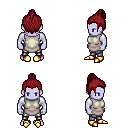
a pixel art fantasy rpg character, male body template, dark elf, purple skin, white tunic, metal pants, brunette short topknot hairstyle, gold boots, four views (front, back, left, right), 2x2 character sprite sheet, small pixel art, hard edges, no anti-aliasing